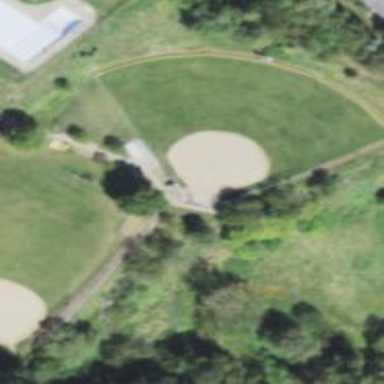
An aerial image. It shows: Baseball pitch for leisure land.